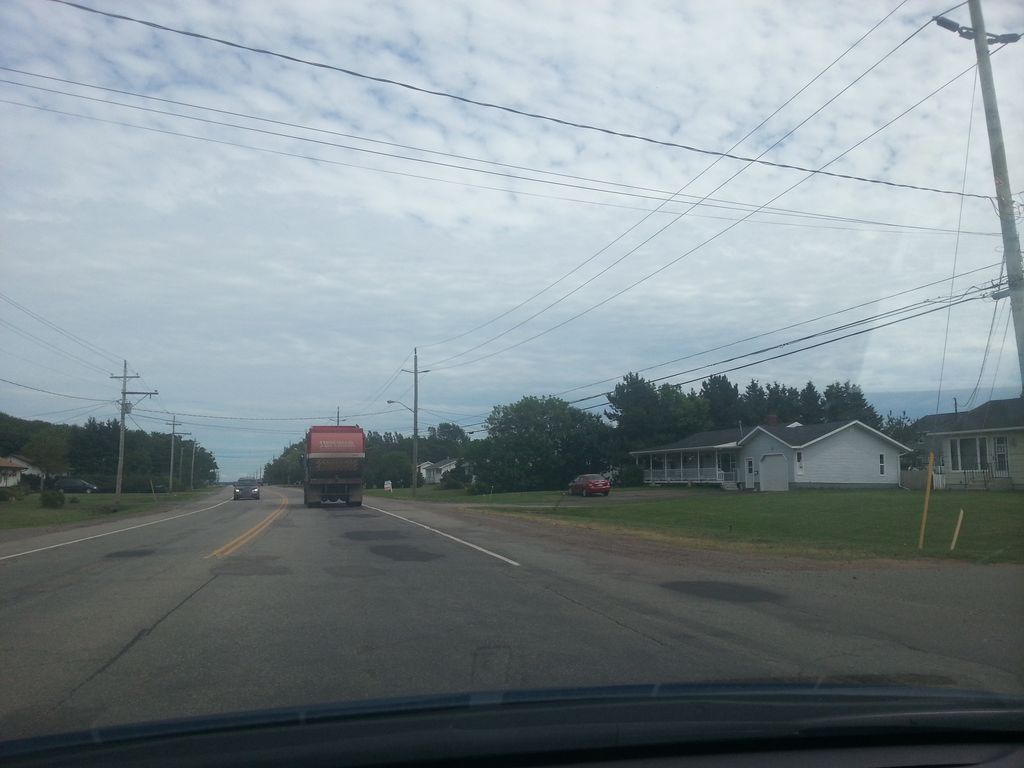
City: charlottetown